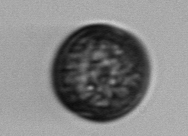
Label: Coscinodiscus